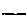
Label: line